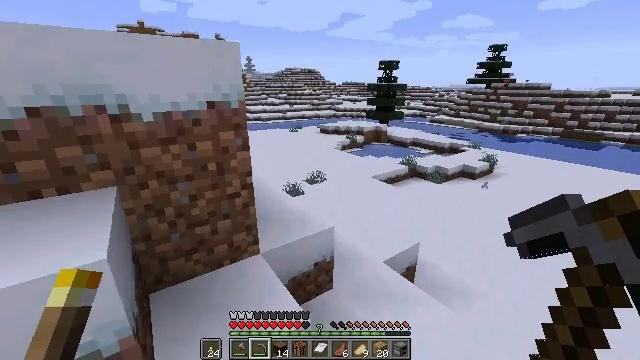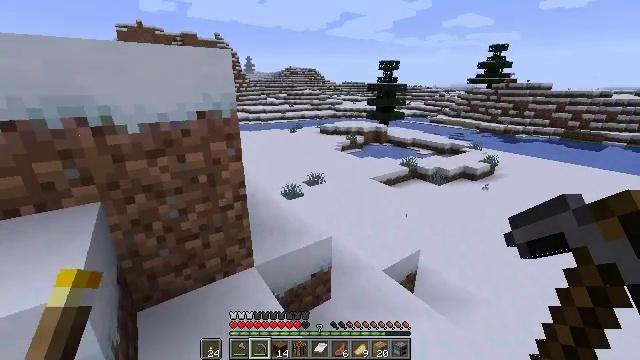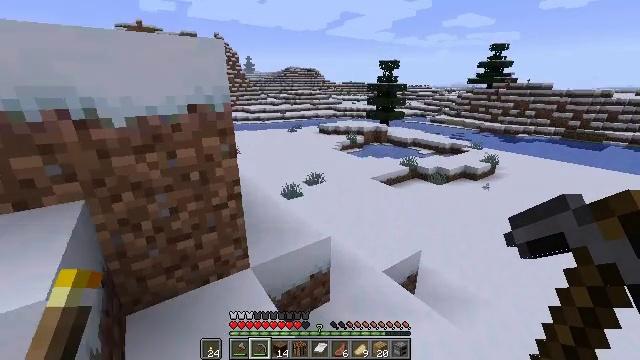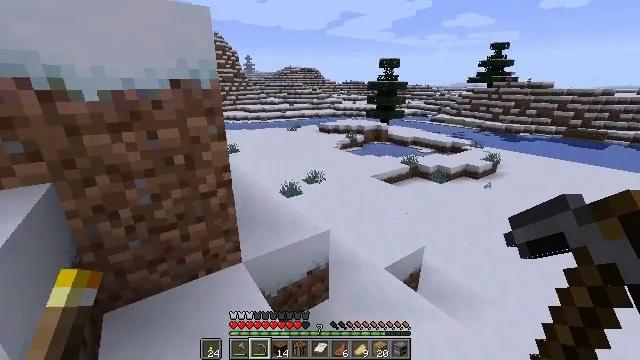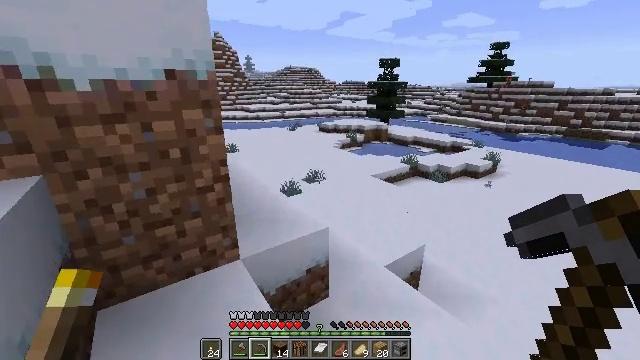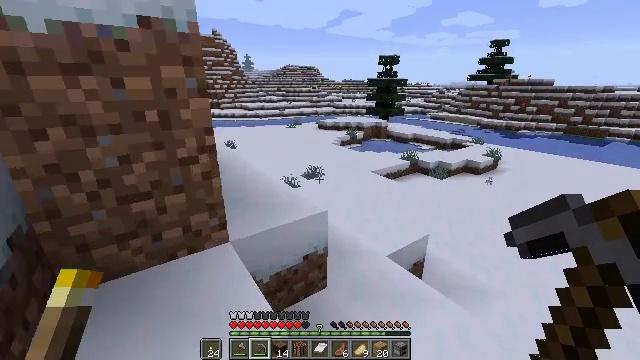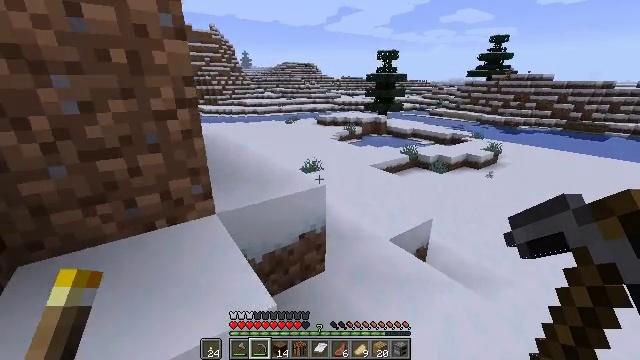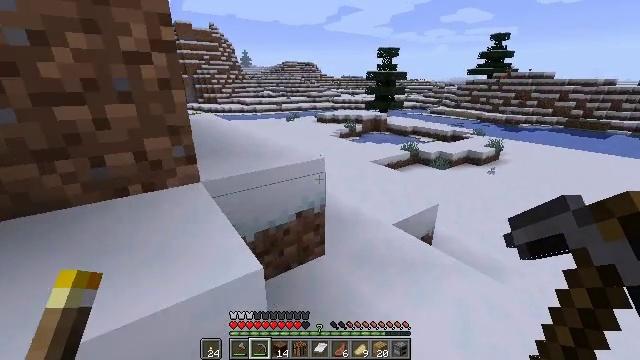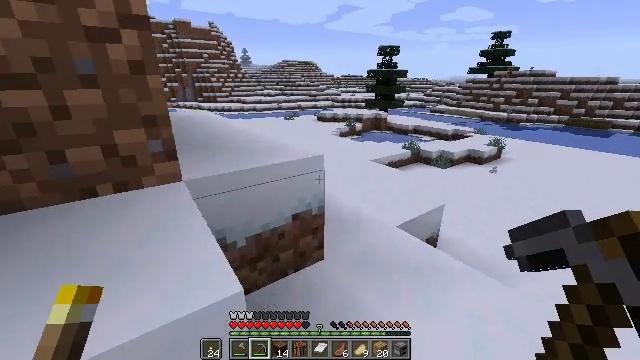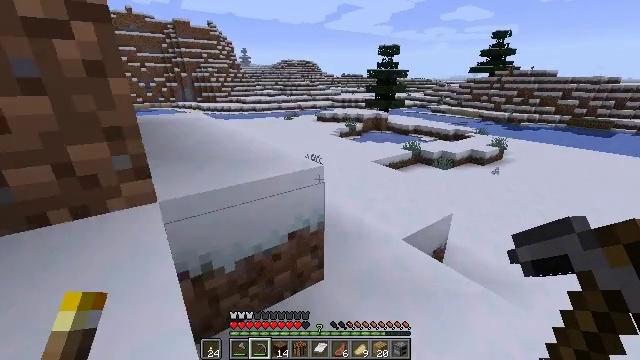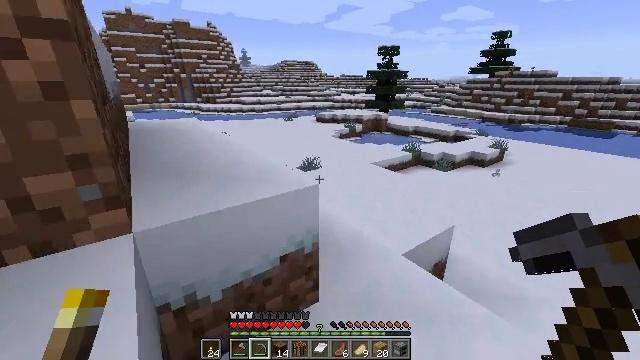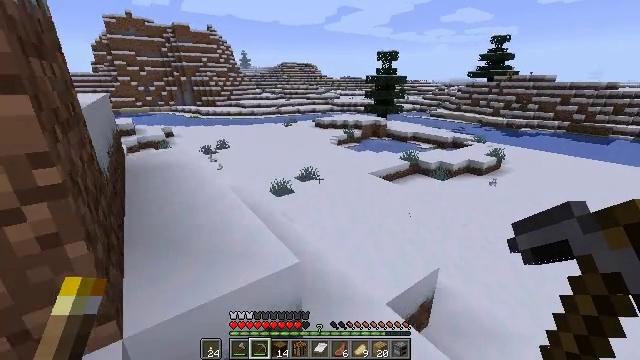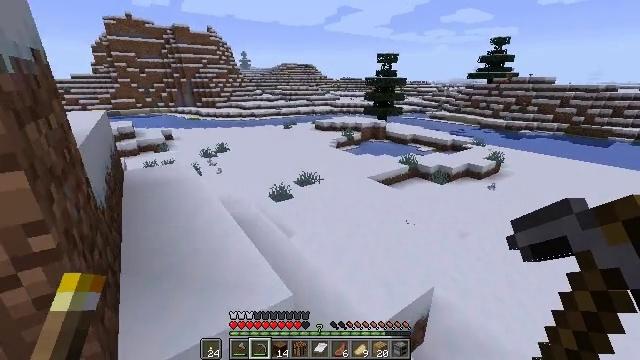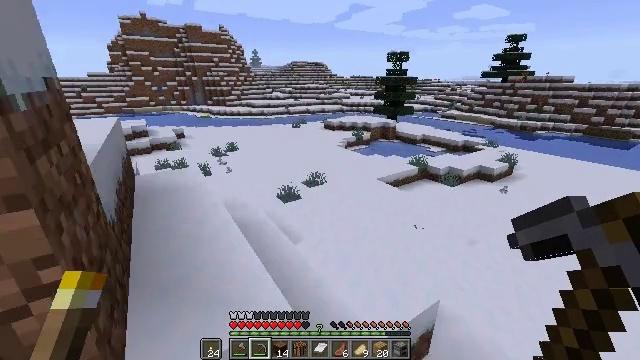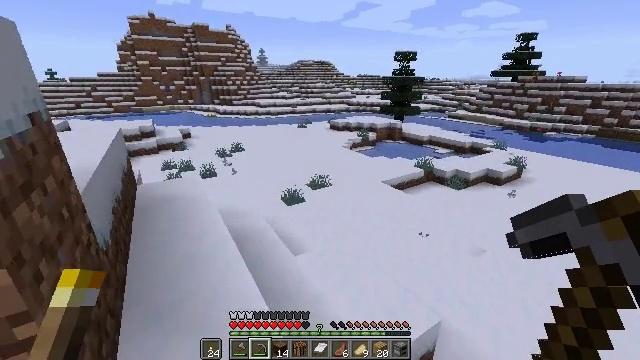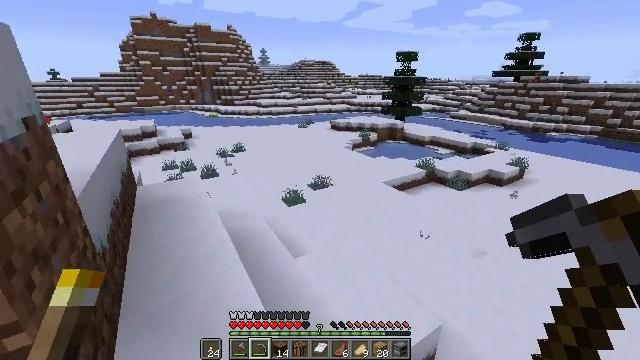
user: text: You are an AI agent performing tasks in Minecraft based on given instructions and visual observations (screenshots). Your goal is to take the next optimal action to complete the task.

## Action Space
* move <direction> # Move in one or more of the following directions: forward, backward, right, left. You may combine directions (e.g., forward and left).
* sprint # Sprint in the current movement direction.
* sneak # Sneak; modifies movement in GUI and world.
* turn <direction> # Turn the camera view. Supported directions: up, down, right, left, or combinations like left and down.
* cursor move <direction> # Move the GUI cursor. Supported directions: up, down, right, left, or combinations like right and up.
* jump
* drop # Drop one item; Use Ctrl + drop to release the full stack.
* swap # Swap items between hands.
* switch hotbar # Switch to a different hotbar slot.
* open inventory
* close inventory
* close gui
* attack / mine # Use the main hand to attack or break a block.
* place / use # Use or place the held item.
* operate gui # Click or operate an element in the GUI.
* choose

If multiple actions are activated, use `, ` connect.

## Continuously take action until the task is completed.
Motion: motion action
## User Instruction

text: Break the ice to collect it.
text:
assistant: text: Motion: move forward, jump
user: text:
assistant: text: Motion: move forward, jump
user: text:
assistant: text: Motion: move forward, jump
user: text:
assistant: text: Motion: move forward, jump
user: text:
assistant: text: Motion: move forward, jump
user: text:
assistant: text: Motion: move forward
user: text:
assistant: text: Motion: move forward
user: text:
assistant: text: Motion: move forward
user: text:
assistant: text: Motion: move forward
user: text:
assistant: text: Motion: move forward, jump
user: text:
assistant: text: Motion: move forward, jump
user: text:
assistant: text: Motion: move forward, jump
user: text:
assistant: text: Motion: move forward, turn left, jump
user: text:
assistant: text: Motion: move forward, turn left
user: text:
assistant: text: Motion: move forward
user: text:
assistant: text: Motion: move forward
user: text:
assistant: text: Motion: move forward
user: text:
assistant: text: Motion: move forward, sprint
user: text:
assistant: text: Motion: move forward, sprint
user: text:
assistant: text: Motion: move forward, sprint
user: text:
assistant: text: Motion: move forward, sprint
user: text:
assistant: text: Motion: move forward, sprint, turn left
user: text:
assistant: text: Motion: move forward, sprint, turn left and up
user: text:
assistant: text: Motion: move forward, sprint, turn left
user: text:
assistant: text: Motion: move forward, sprint, turn left
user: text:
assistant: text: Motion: move forward, turn left
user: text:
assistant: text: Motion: move forward, turn left
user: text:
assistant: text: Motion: move forward, turn left
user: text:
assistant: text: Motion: move forward
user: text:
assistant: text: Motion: move forward, sprint